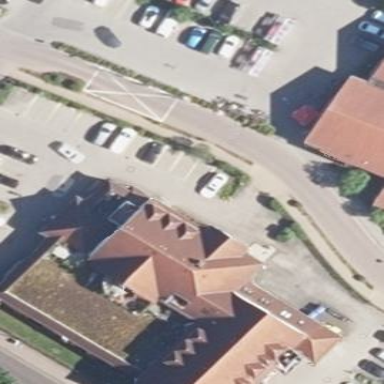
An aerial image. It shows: Gabled roof on building that houses apartments.